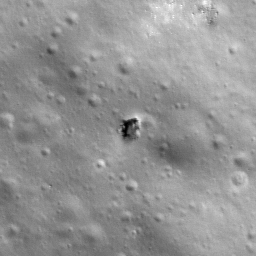
Pit: Harriot 1
Host crater: Harriot
Host type: impact_melt
Lunar coordinates: latitude 33.293, longitude 114.291